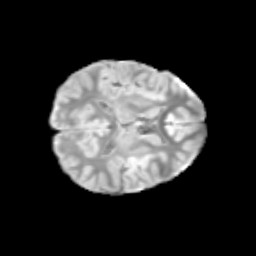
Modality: T2w
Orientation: axial
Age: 12
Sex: male
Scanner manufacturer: siemens
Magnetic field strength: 3 T
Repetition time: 3.8 s
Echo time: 0.07 s